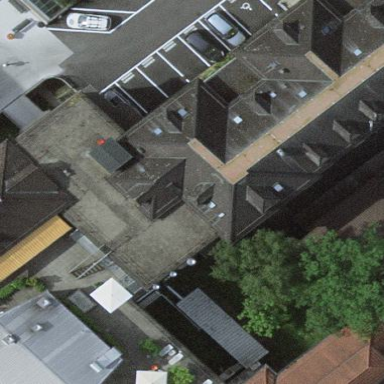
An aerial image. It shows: Hospital building.